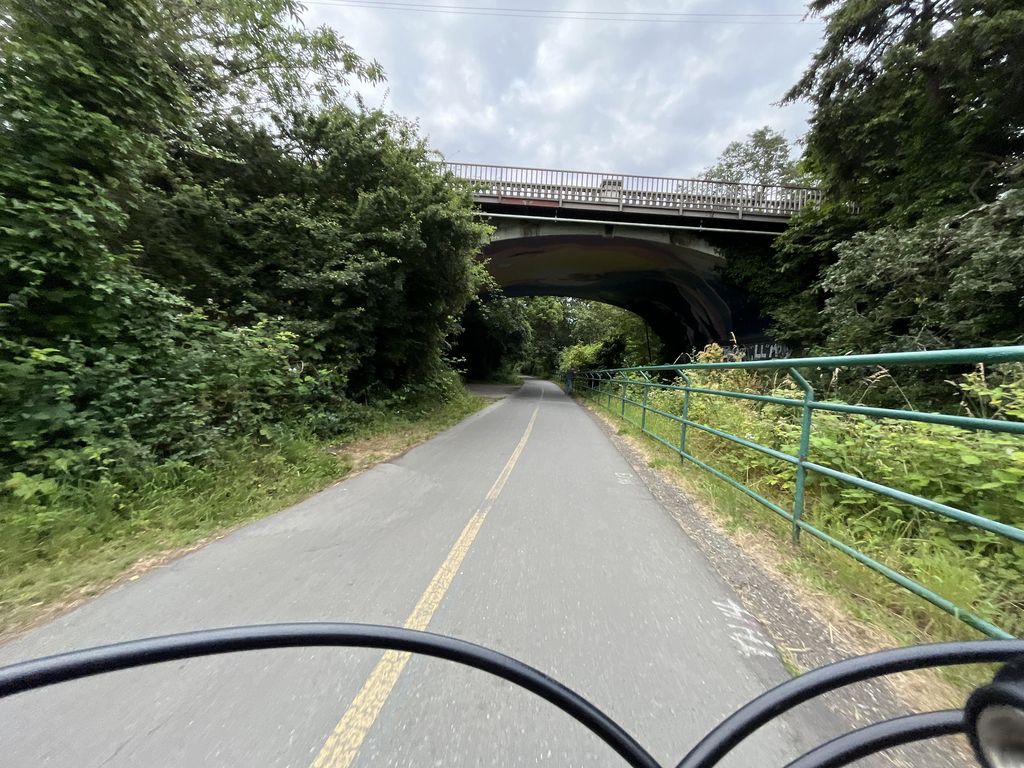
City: victoria